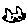
Label: cat